Question: In previous versions of MonoTouch, I used to do this to ignore unobserved exceptions:
'''
TaskScheduler.UnobservedTaskException += delegate(object sender, UnobservedTaskExceptionEventArgs e) {
Console.WriteLine (e);
e.SetObserved ();
};
'''
Whether it is a good practice is debatable but I'd like to know to achieve the same effect with 'async'/'await' keywords <URL>.
Here is the code I use for testing:
'''
async void OnClick (object sender, EventArgs e)
{
await Task.Run (() => { throw new Exception (); });
}
'''
When I run it, debugger pauses in 'AsyncVoidMethodBuilder':

I read that .NET 4.5 supposedly <URL>--but this doesn't help if exceptions are posted to UIKit synchronisation context where I can't handle them.
Is there a way to ignore unobserved exceptions from 'await' in MonoTouch?
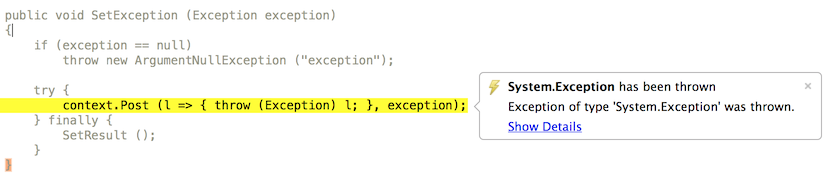
Answer: This is the correct behavior of 'async void' methods: they are to raise the exception on the 'SynchronizationContext' that was active at the time the 'async void' method started.
The change you mentioned in .NET 4.5 is dealing only with unobserved exceptions, and does not apply to 'async void' methods.
In the (Microsoft) .NET world, different 'SynchronizationContext' implementations have different top-level error handling. WPF, WinForms, and ASP.NET all have different ways of handling that error, usually as part of an 'Application' type.
I looked through Mono's UIKit API - though I'm not a regular Mono user - and couldn't find any top-level error handling in 'UIApplication', and 'UIKitSynchronizationContext' looks like it's not public (or at least not documented).
Another way of looking at this problem: the exception handling behavior for 'async void' methods is designed to be just like would have (for more info, see <URL>. So you can answer the question with another question: in UIKit, how would you handle this exception?
'''
void OnClick (object sender, EventArgs e)
{
throw new Exception();
}
'''
You would handle your 'async void' exception in exactly the same way.
Alternatively, if you want to keep using 'UnobservedTaskException', you can simply not observe the task exception (in your 'async void' code, 'Task.Run' returns a task that gets an exception, and you're observing it by using 'await'):
'''
void OnClick (object sender, EventArgs e)
{
Task.Run(() => { throw new Exception(); });
}
'''
However, I recommend using 'async void' for event handlers and (eventually) 'await'ing all your tasks. This will ensure you aren't getting any "silent errors" (ignored task exceptions) where your program just stops working correctly and you don't know why.